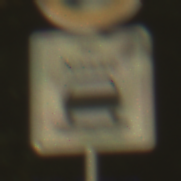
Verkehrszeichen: BeiNaesse
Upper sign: Geschwindigkeit50
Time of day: SunriseSunset
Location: Outdoor (Nature)
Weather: PartlyCloudy
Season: NotSpecified
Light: Natural